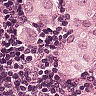
Metastatic tissue present: yes